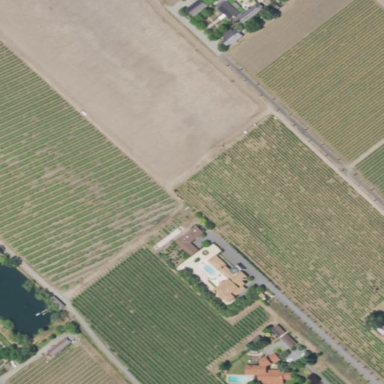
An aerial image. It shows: Vineyard where grapes are grown.